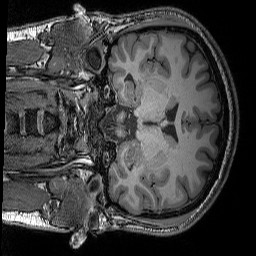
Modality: T1w
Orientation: coronal
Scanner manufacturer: siemens
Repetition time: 2.25 s
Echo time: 0.00418 s